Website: lowes
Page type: receipt
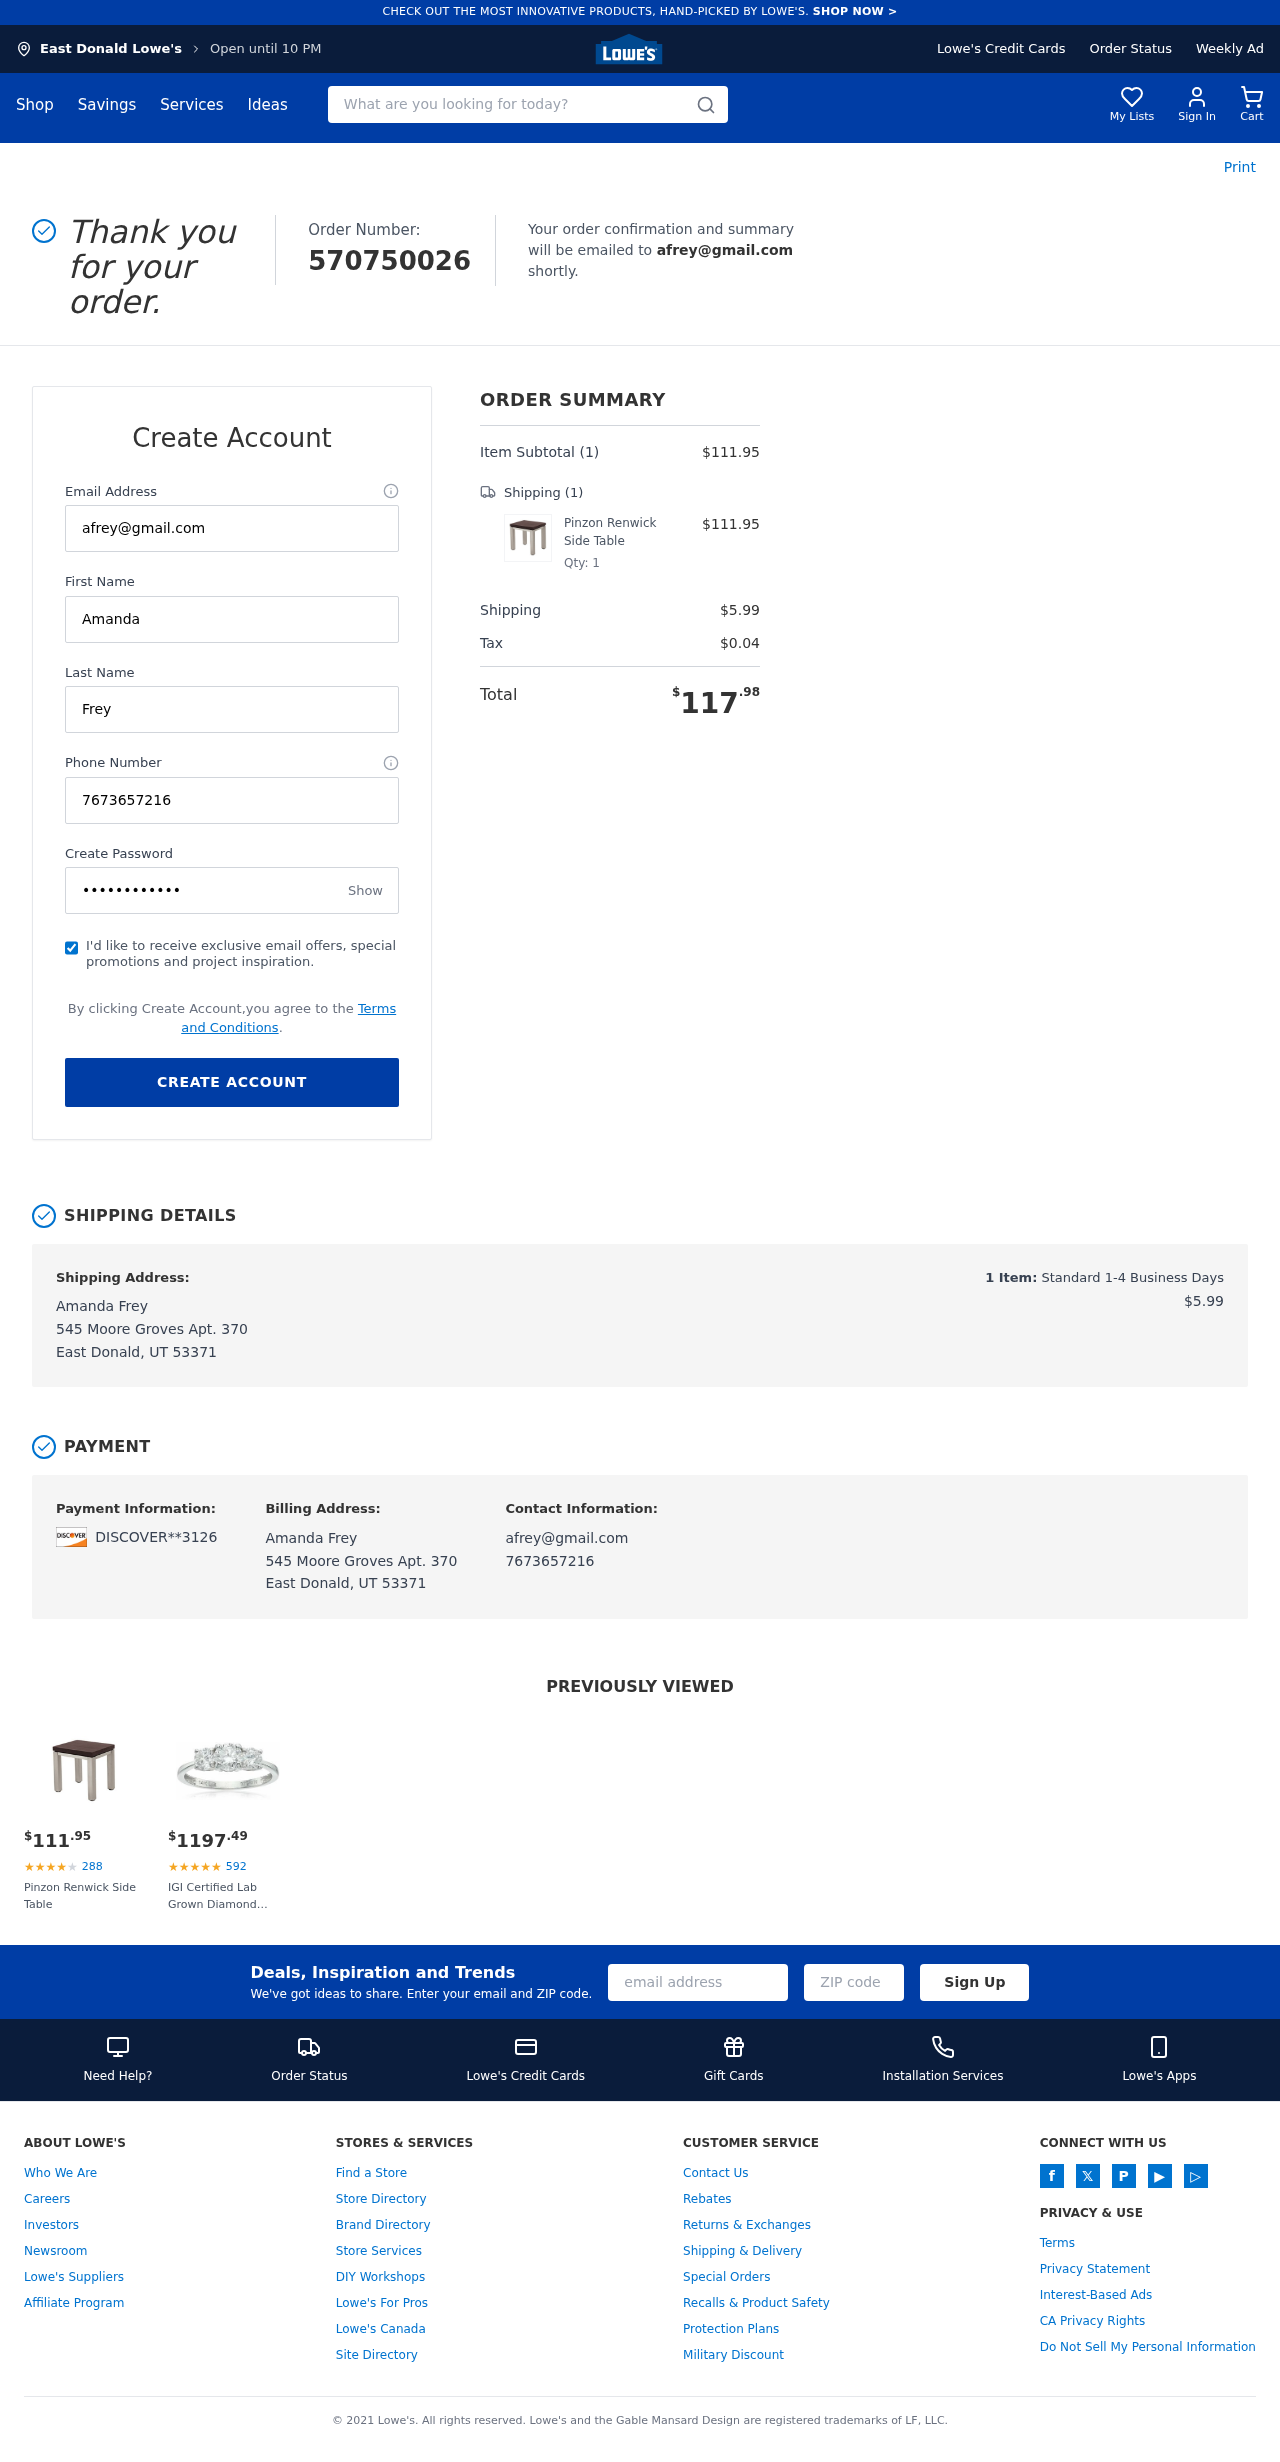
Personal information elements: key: PII_CARD_LAST4
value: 3126
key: PII_CARD_TYPE
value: DISCOVER
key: PII_CITY
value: East Donald
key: PII_EMAIL
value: afrey@gmail.com
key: PII_FULLNAME
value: Amanda Frey
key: PII_PHONE
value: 7673657216
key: PII_STREET
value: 545 Moore Groves Apt. 370
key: PII_FIRSTNAME
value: Amanda
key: PII_LASTNAME
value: Frey
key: PII_CITY_STATE_ZIP
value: East Donald, UT 53371
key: PII_GIFT_FIRSTNAME
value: Amanda
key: PII_FULLNAME2
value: Amanda Frey
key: PII_FULLNAME3
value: Amanda Frey
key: PII_FIRSTNAME2
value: Amanda
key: PII_FIRSTNAME3
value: Amanda
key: PII_LASTNAME2
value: Frey
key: PII_LASTNAME3
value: Frey
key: PII_FIRSTNAME_DERIVED
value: Amanda
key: PII_LASTNAME_DERIVED
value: Frey
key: PII_FULLNAME_DERIVED
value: Amanda Frey
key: PII_NAME_FULL_DERIVED
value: Amanda Frey
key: PII_STREET2
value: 545 Moore Groves Apt. 370
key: PII_CITY_STATE_ZIP2
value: East Donald, UT 53371
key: PII_EMAIL2
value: afrey@gmail.com
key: PII_EMAIL3
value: afrey@gmail.com
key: PII_PHONE_LINE
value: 7216
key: PII_PHONE_SUFFIX
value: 7216
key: PII_PHONE2
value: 7673657216
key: PII_PHONE3
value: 7673657216
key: PII_PHONE_NUMERIC
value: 7673657216
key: PII_PHONE_LINE_NUMERIC
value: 7216
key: PII_PHONE_SUFFIX_NUMERIC
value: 7216
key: PII_PHONE2_NUMERIC
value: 7673657216
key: PII_PHONE3_NUMERIC
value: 7673657216
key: PII_PHONE_DIGITS
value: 7673657216
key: PII_PHONE_LAST4
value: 7216
Product elements: key: PRODUCT1_NAME
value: Pinzon Renwick Side Table
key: PRODUCT1_PRICE
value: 111.95
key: PRODUCT1_QUANTITY
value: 1
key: PRODUCT2_NAME
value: IGI Certified Lab Grown Diamond Anniversary Ring in 14k White Gold (1.0 CT.TW., I-J Color, SI1-SI2 C
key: PRODUCT2_NUM_RATINGS
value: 592
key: PRODUCT2_PRICE
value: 1197.49
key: PRODUCT1_PRICE2
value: $111.95
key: PRODUCT1_RATING2
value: ★
★
★
★
★
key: PRODUCT1_NUM_RATINGS2
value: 288
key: PRODUCT1_NAME2
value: Pinzon Renwick Side Table
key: PRODUCT2_RATING
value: ★
★
★
★
★
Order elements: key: ORDER_ID
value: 570750026
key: ORDER_NUM_ITEMS
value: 1
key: ORDER_SUBTOTAL
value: $111.95
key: ORDER_NUM_ITEMS2
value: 1
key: ORDER_SHIPPING_COST
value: $5.99
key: ORDER_TAX
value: $0.04
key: ORDER_TOTAL
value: $117.98
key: ORDER_NUM_ITEMS3
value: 1
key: ORDER_SHIPPING_COST2
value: $5.99
Search elements: key: HEADER_SEARCH
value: What are you looking for today?